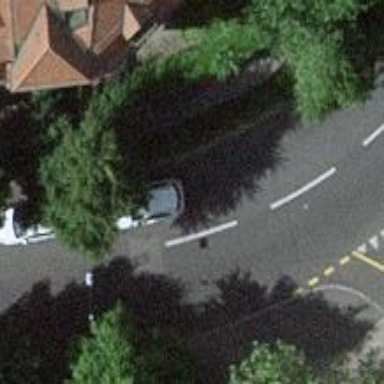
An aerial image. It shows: Secondary road with advisory cycle lane made of asphalt.